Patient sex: F
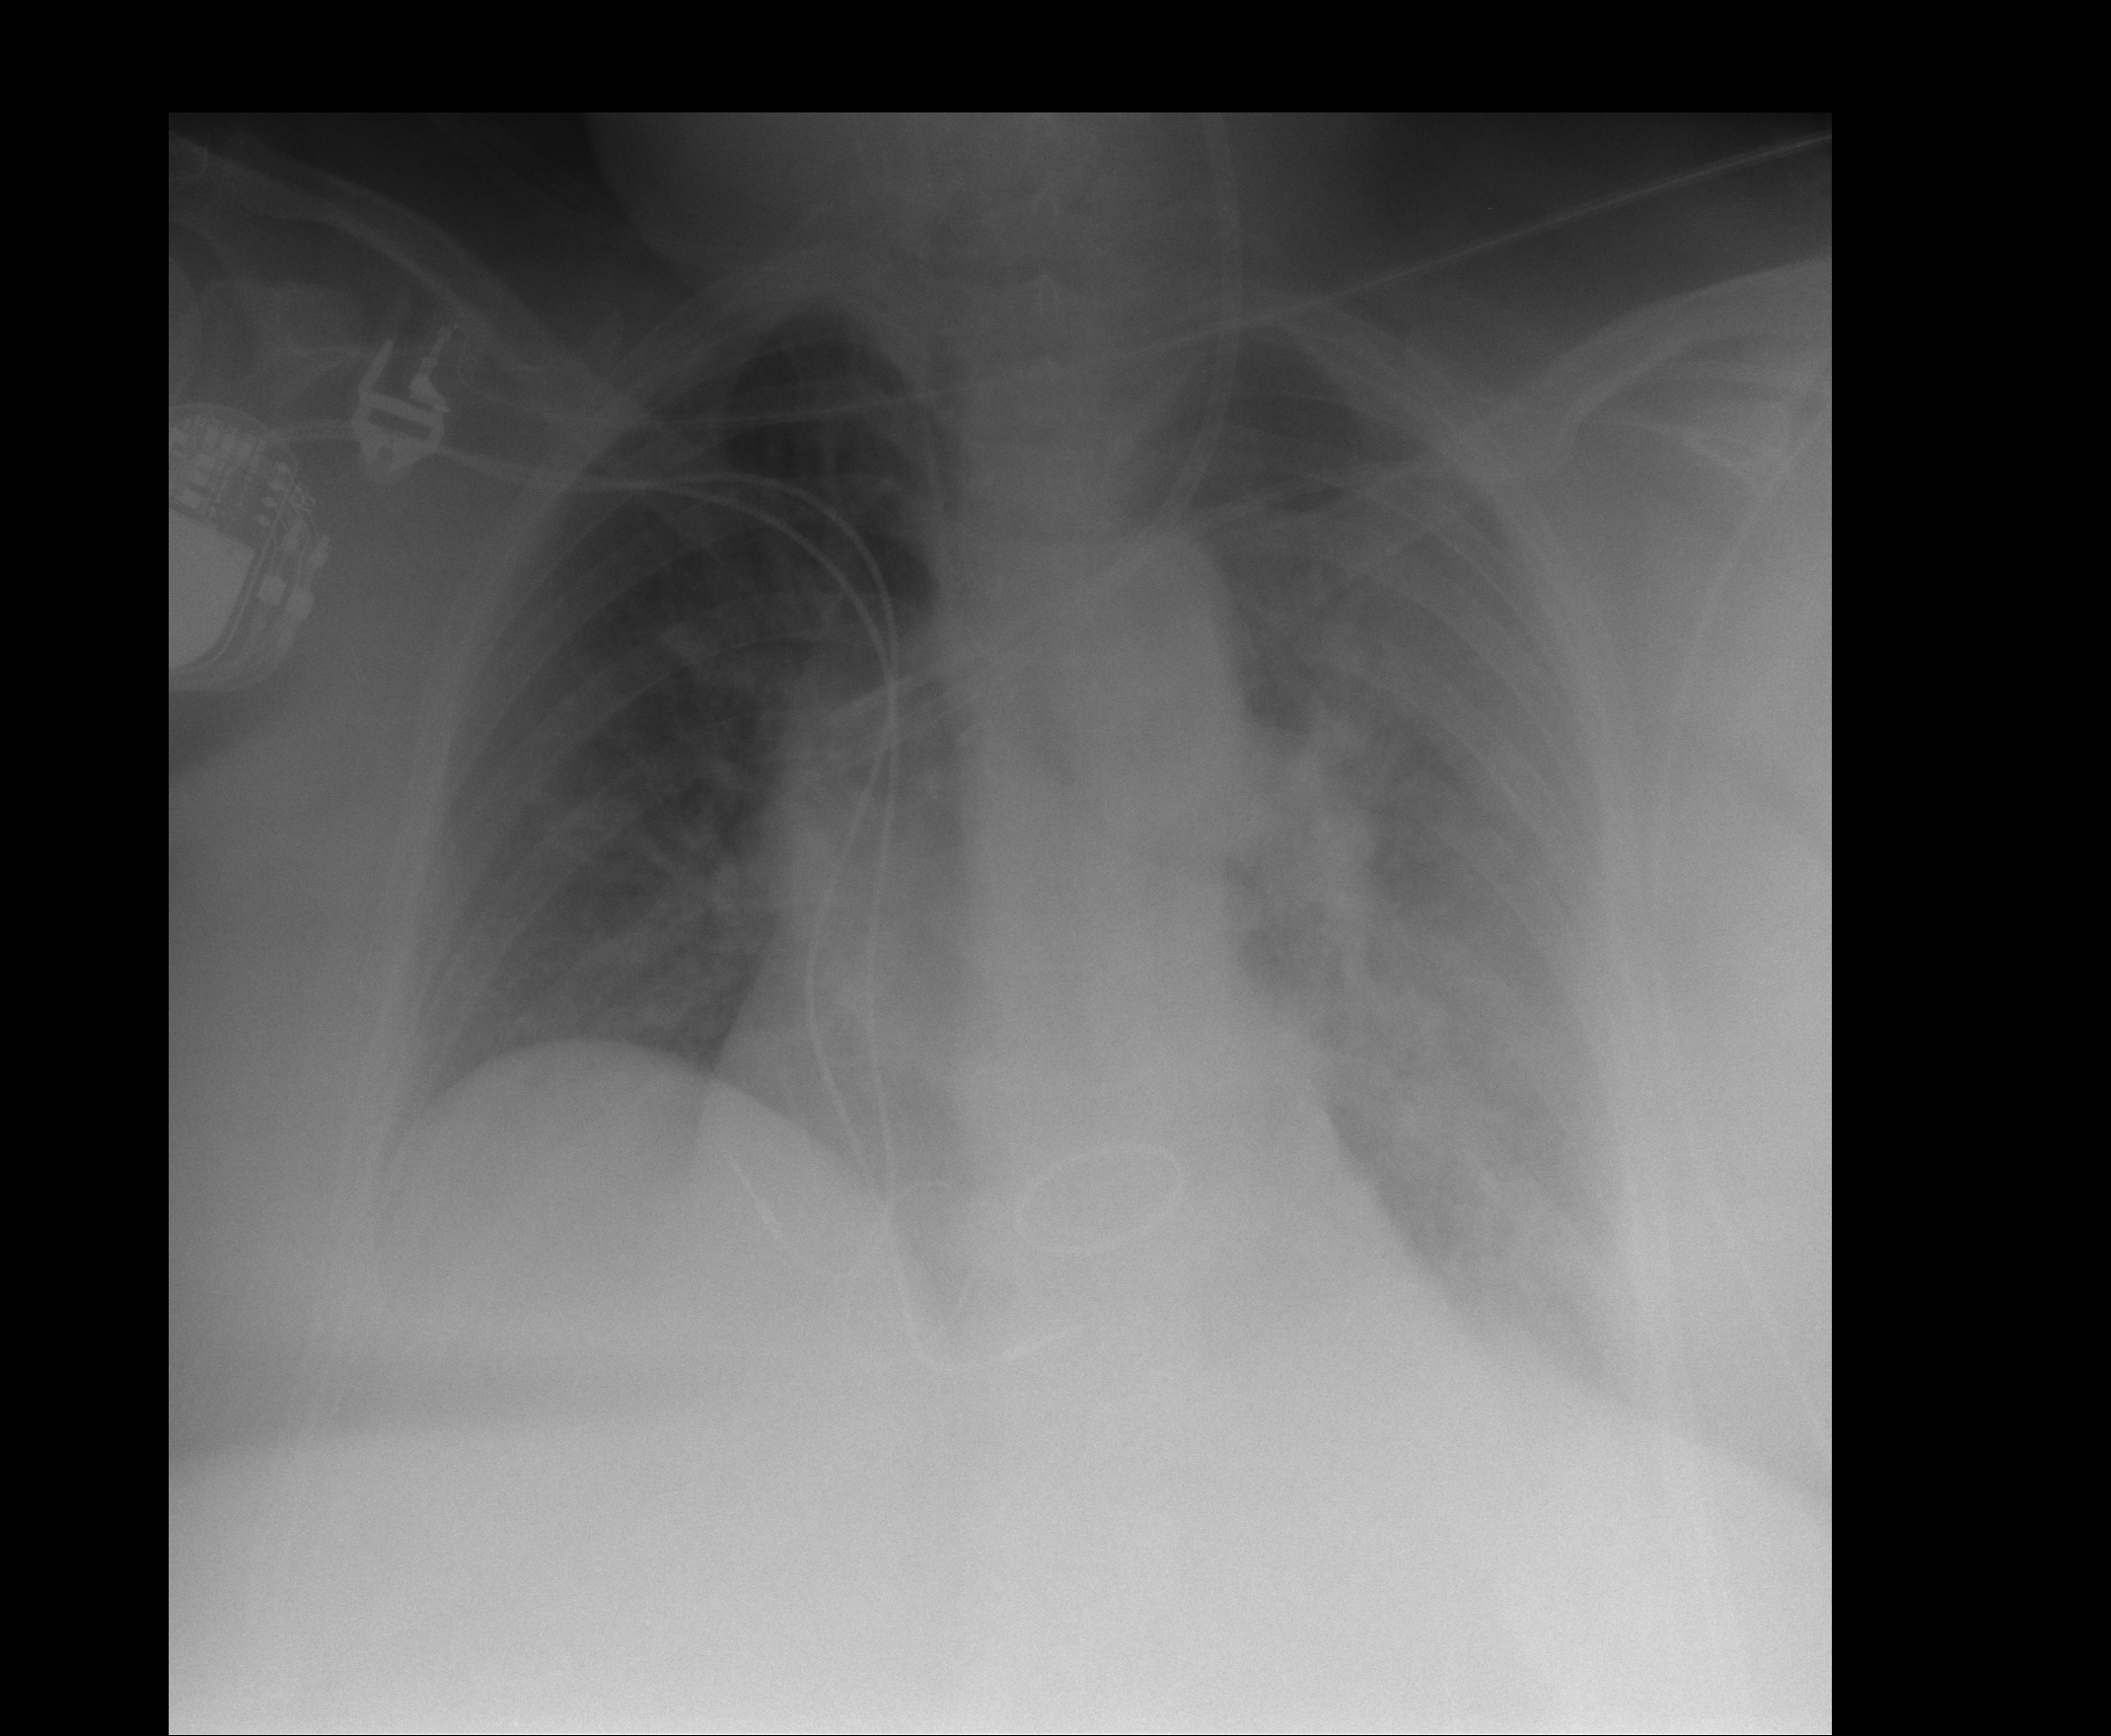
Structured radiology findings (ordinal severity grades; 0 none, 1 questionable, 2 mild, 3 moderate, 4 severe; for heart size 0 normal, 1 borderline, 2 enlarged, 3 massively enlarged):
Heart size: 0
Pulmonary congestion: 2
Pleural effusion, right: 0
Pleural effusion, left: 2
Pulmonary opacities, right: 0
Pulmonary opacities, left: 3
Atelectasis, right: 2
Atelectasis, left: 3